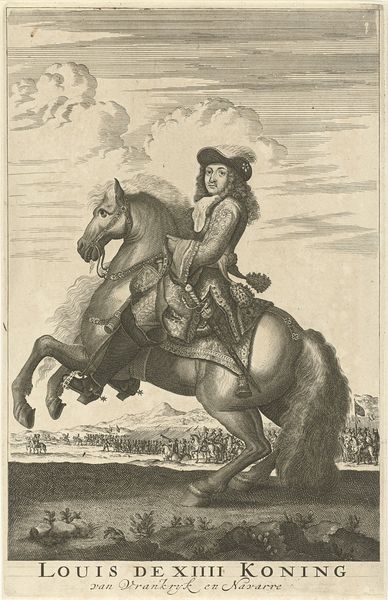
Titel: Ruiterportret van Lodewijk XIV, koning van Frankrijk
Künstler: Jan Luyken
Standort: Amsterdam
Institution: Rijksmuseum
Schlagwörter: feder, kampf, mann, wolken, menschen, hut, zeichnung, menge, portrait, porträt, signatur, pferd, reiter, reiten, ritt, fahne, graphik, krieg, schlacht, könig, soldaten, druck, druckgraphik, stich, soldat, herrscher, heer, ross, zaum, kupferstich, ludwig, standbild, steigen, louis, sonnenkönig, stic, ludwig 14., luis, frankfreich, navarra, reir, wolden'sta, standbilf